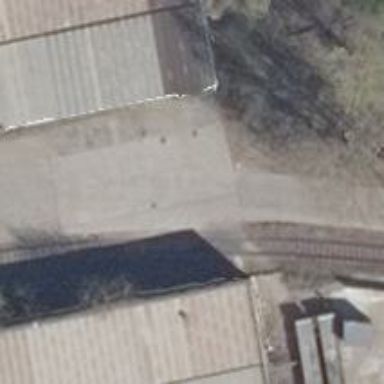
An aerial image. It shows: Railway spur service.